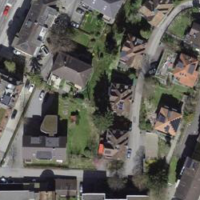
EUNIS habitat code: 55
Species observed at this site:
Corvus corone
Cyanistes caeruleus
Anas platyrhynchos
Chloris chloris
Streptopelia decaocto
Fringilla coelebs
Passer domesticus
Coloeus monedula
Carduelis carduelis
Turdus merula
Columba palumbus
Phylloscopus collybita
Parus major
Erithacus rubecula
Hirundo rustica
Milvus milvus
Pica pica
Phoenicurus ochruros
Nicandra physalodes
Delichon urbicum